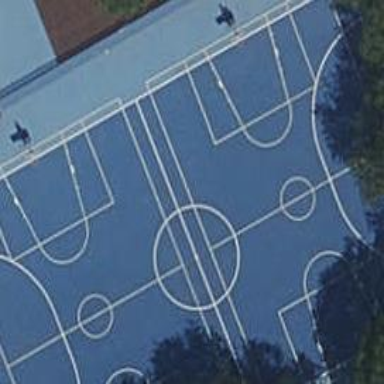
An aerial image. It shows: Basketball court on pitch.